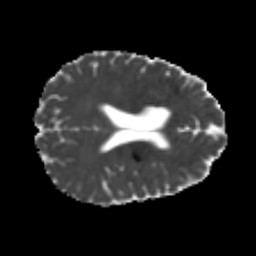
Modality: MD
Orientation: axial
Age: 21
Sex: male
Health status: healthy
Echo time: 0.074 s